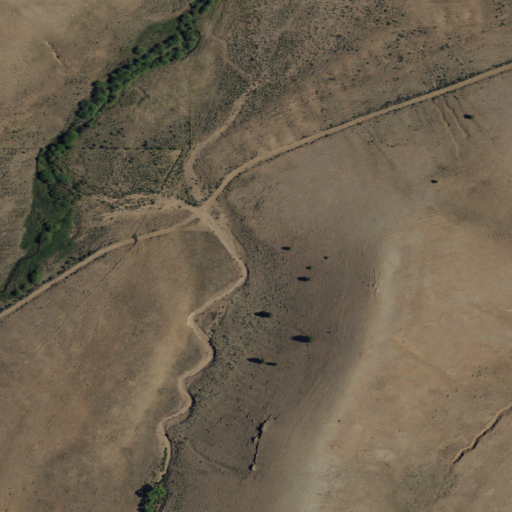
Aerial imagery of valley in New Mexico named Dry Canyon containing shrub, herbaceous wetlands, and grassland